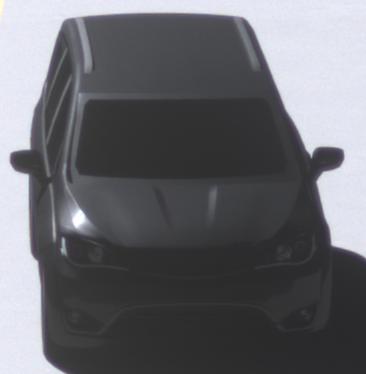
Make: Chrysler
Model: Pacifica
Detailed model: -
Model produced from: 2016
Model produced until: 2020
Doors: 5
Color: black
Road condition: dry road
Daytime: morning or afternoon
Contrast: high contrast